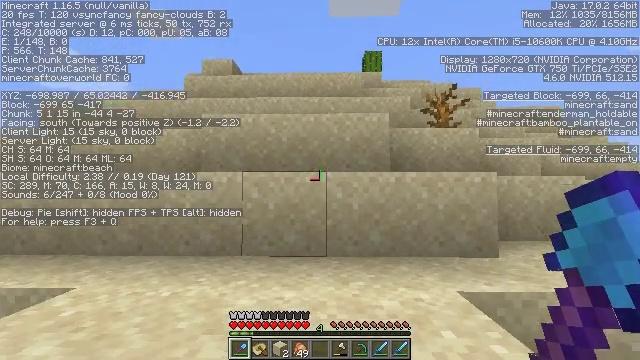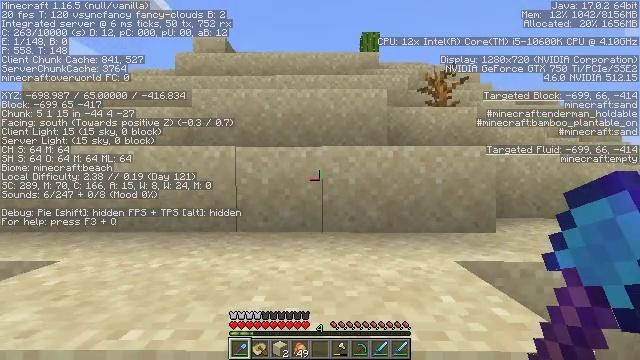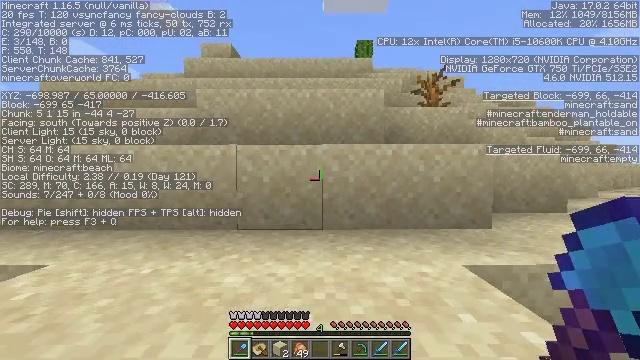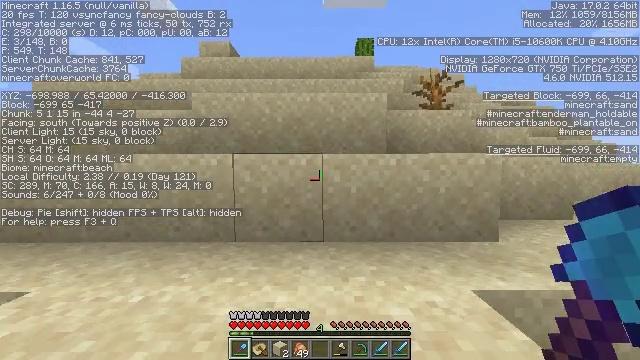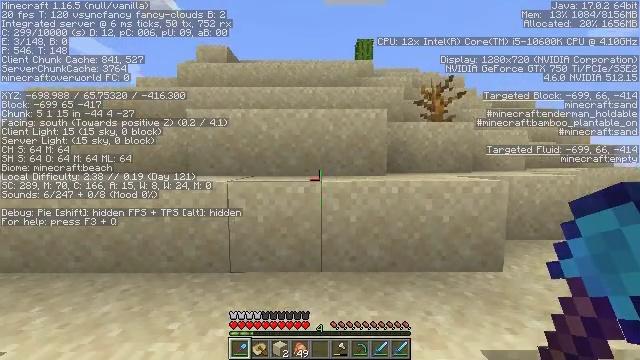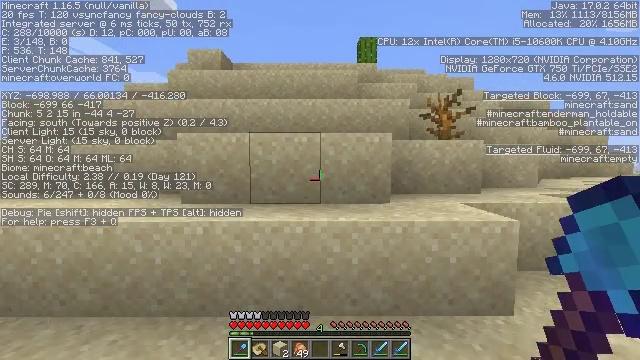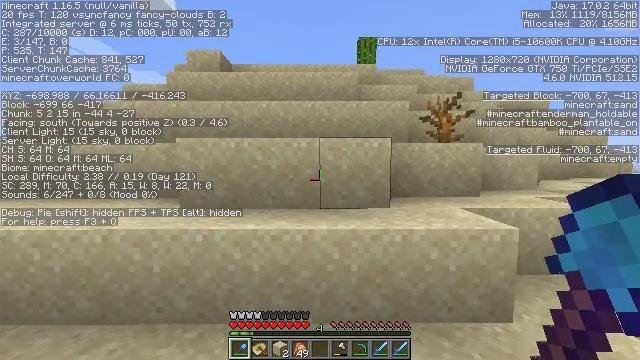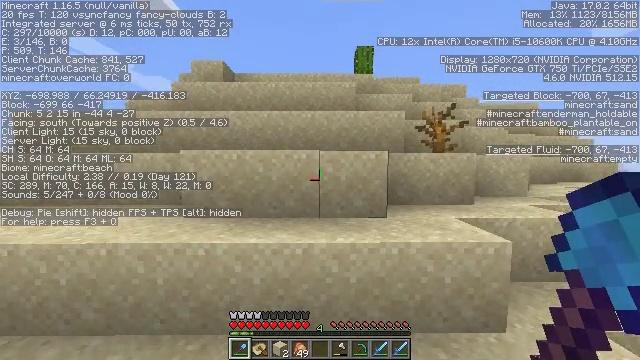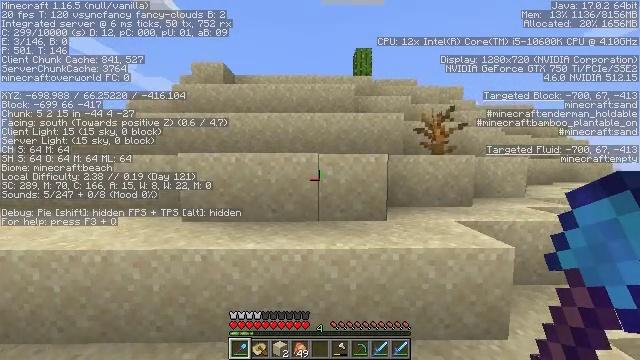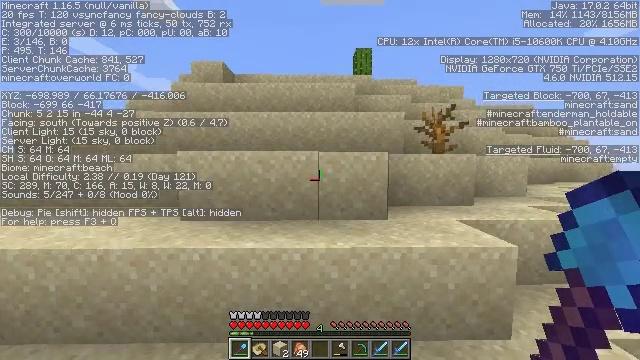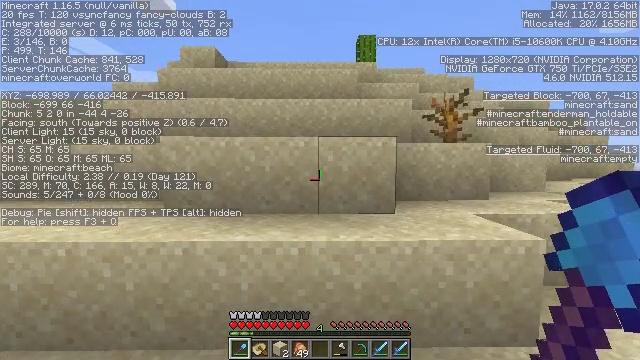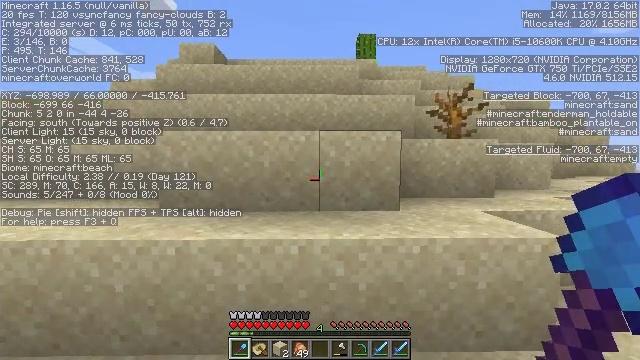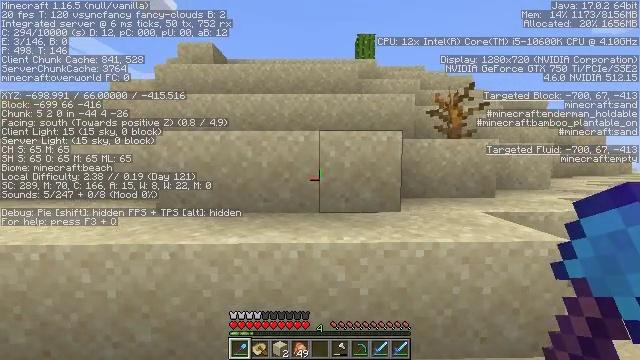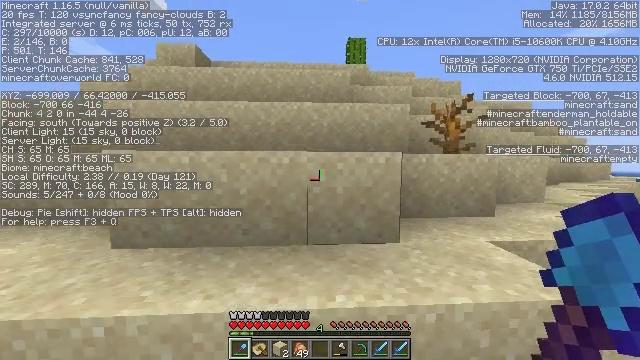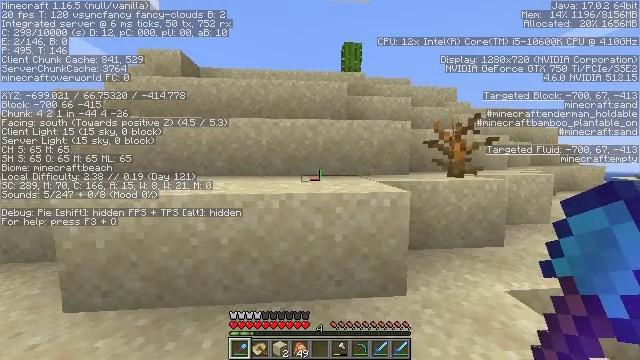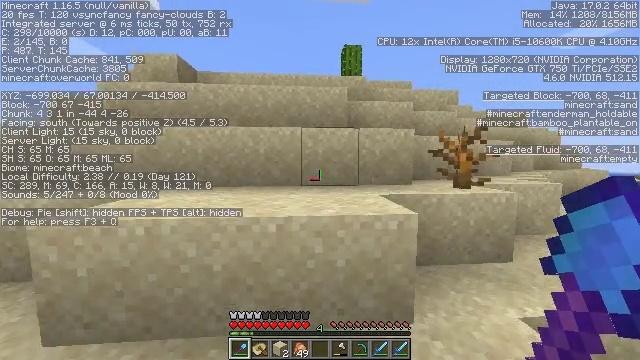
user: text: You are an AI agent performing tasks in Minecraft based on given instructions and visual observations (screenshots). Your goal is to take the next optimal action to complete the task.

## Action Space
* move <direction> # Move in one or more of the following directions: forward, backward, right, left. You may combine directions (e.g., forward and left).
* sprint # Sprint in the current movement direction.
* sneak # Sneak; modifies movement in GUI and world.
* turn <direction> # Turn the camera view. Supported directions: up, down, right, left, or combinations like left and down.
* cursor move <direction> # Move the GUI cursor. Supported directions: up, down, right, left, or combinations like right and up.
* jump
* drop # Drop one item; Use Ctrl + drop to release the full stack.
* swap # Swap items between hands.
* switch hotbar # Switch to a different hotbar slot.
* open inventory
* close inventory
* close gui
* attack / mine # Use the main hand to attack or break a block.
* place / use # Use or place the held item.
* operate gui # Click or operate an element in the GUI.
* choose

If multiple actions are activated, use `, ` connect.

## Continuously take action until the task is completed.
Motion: motion action
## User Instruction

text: Mine cactus from the desert.
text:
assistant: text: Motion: move forward, sprint, turn down, jump
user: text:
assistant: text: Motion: move forward, sprint, turn down, jump
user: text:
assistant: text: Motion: move forward, sprint, turn down, jump
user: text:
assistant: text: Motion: move forward, turn down, jump
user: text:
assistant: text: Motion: move forward, jump
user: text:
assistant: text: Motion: move forward, jump
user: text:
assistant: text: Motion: move forward, jump
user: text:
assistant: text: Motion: move forward, jump
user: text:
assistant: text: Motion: move forward, jump
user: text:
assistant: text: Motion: move forward, sprint, jump
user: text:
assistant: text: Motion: move forward, sprint, jump
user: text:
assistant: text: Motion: move forward, sprint, jump
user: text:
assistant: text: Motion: move forward, turn right, jump
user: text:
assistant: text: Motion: move forward, turn right, jump
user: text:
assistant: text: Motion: move forward, jump
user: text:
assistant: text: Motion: move forward, jump
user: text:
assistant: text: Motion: move forward, jump
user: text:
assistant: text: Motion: move forward, jump
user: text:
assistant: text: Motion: move forward, jump
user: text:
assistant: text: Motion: move forward, sprint, jump
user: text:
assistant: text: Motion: move forward, sprint, jump
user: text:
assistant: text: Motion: move forward, sprint, jump
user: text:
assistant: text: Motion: move forward, jump
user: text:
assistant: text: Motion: move forward, jump
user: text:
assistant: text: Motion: move forward, jump
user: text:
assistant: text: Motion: move forward, jump
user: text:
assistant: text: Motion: move forward, jump
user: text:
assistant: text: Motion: move forward, jump
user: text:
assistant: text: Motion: move forward, sprint, turn left and up, jump
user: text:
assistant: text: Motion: move forward, sprint, turn left and up, jump